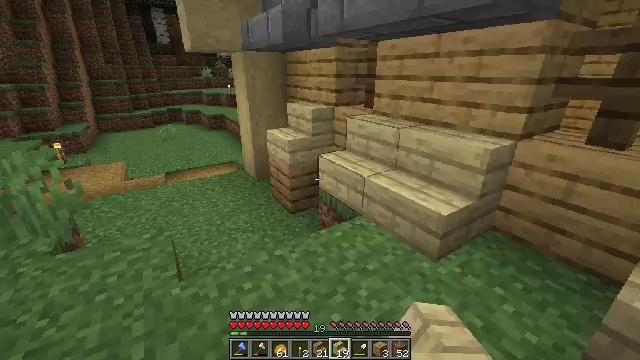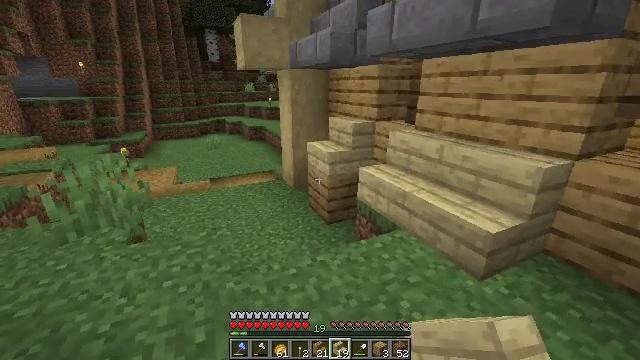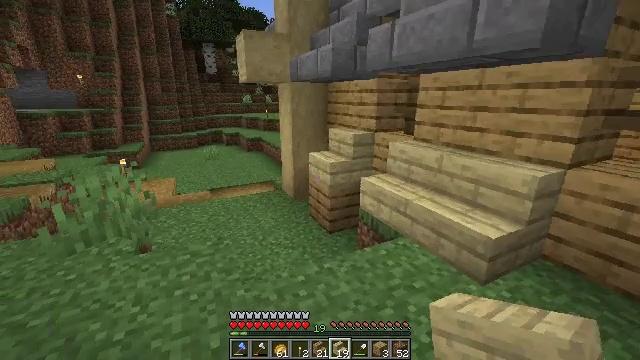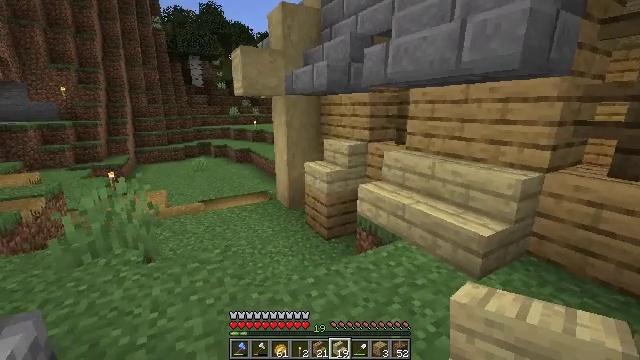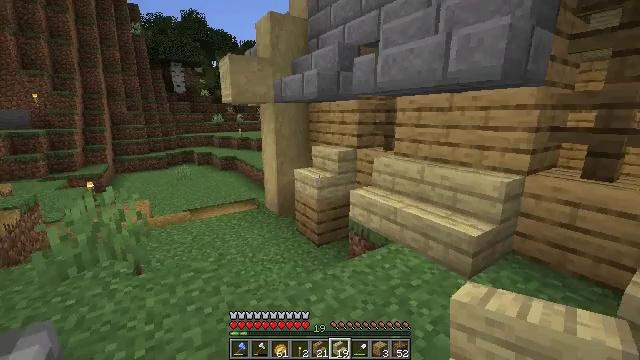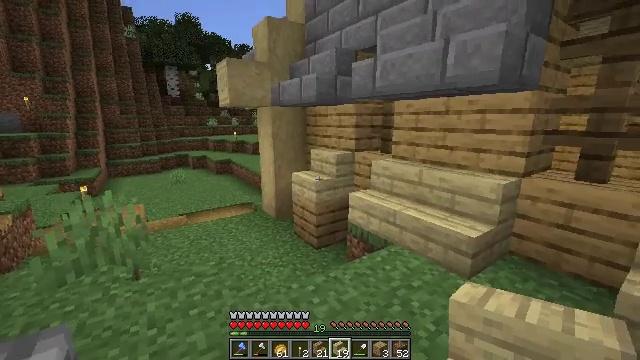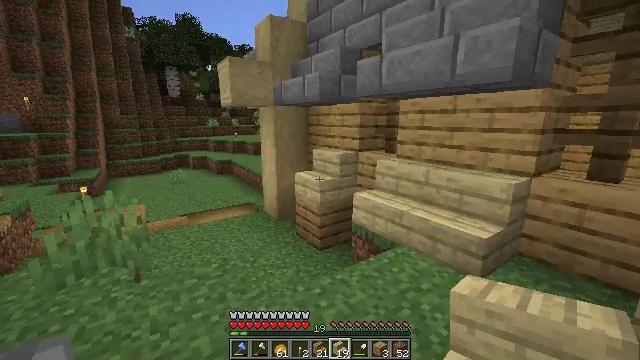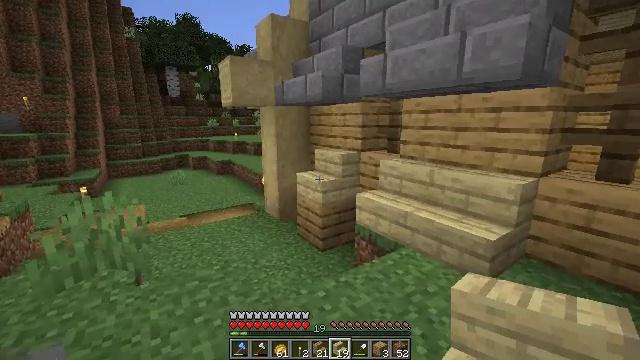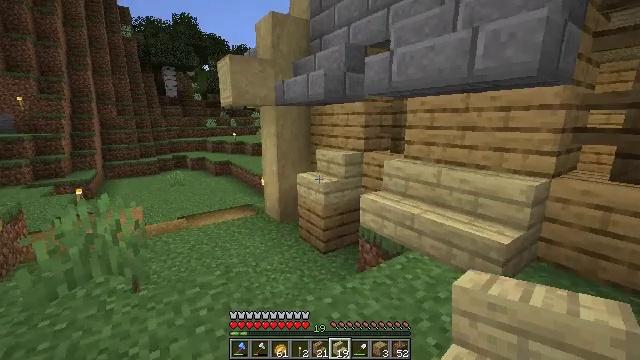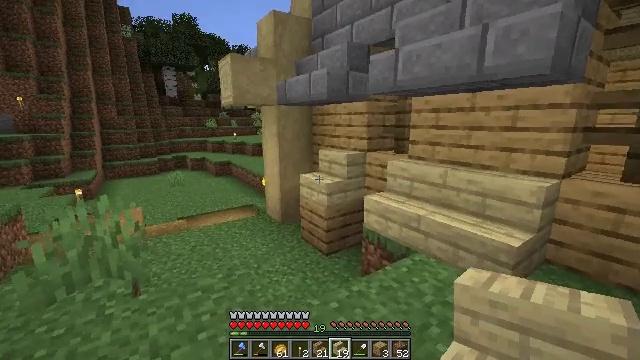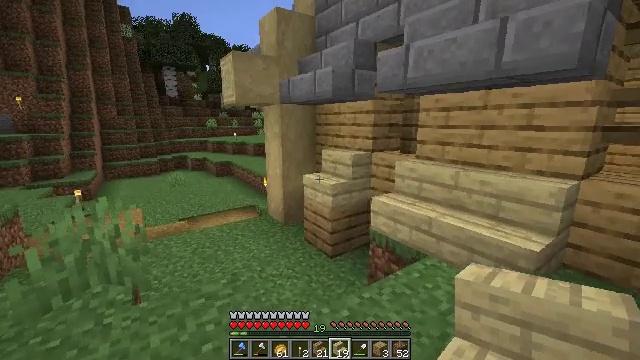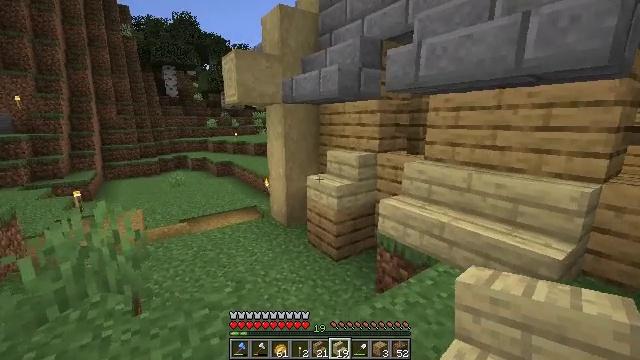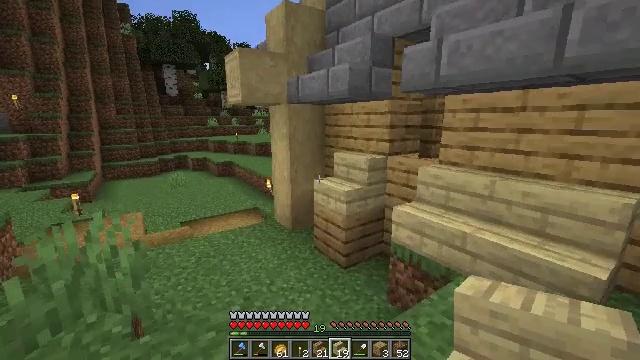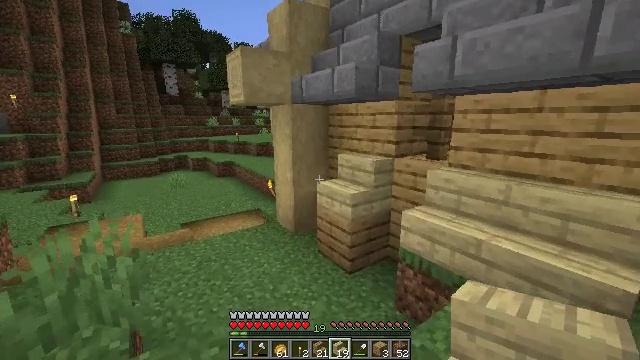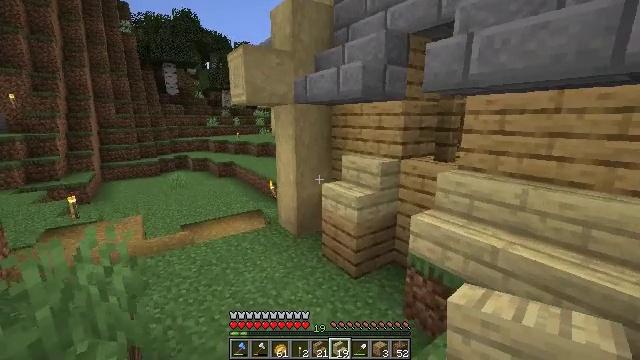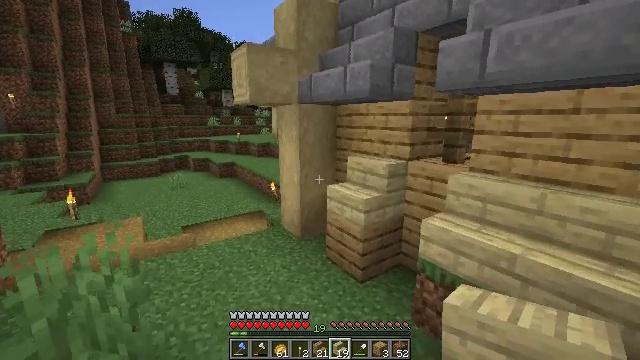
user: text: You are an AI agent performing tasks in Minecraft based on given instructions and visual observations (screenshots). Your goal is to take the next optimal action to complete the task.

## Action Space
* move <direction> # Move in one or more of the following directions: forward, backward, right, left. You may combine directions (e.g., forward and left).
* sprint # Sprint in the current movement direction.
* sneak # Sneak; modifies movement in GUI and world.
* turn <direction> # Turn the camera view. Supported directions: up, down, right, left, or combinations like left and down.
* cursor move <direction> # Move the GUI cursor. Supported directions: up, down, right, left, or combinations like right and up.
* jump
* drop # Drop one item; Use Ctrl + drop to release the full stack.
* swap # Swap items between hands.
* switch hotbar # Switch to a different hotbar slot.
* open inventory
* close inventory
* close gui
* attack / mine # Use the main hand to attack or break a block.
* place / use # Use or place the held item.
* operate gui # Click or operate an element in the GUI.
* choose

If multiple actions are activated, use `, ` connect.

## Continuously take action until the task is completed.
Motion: motion action
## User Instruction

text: Attack the birch stairs to recycle them.
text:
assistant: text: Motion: move back and move left, turn left and up
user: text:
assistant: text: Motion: move back and move left, turn right and up
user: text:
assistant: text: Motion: move back and move left, turn right and up
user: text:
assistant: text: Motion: move left, turn right and up
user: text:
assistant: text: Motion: move left, turn right
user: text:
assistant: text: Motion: move left
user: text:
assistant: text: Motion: move left
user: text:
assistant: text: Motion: move left
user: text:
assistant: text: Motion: move left
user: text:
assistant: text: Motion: move left
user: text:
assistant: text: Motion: move forward and move left
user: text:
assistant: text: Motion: move forward and move left
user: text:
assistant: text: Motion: move forward and move left
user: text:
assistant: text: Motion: move forward and move left
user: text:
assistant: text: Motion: move left
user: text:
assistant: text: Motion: move left
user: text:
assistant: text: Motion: move back and move left
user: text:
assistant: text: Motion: move back and move left
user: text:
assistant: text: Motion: move back and move left, turn right
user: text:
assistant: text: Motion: move back and move left, turn right
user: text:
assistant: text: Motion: move back and move left, turn right and up
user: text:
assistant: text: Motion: move back and move left
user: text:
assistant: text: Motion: move back and move left
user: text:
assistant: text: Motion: move back and move left
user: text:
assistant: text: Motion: move back and move left
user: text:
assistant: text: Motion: move back and move left
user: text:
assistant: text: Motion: move back and move left
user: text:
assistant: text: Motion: move back and move left
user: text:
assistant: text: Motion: move back and move left
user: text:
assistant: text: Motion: move back and move left